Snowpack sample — Buffalo Mountain, Silverthorne, Colorado, USA (1/25/25, 10:11 AM MST)
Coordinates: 39.6222, -106.1139
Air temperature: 22 °F
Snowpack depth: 110 cm
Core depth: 30 cm
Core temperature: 42.8 °F
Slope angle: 12°, slope face: 102°
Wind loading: high
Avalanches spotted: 0
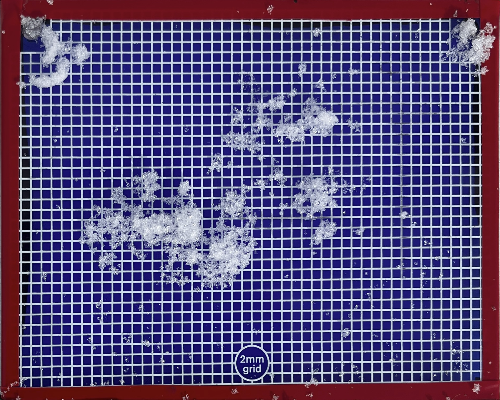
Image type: profile
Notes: No avalanches nearby, collected on the outskirts of a fire break 15 meters from the treeline, on way to Buffalo and Red Mountain